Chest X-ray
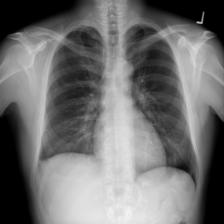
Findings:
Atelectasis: negative
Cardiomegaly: negative
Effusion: negative
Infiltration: negative
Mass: negative
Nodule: negative
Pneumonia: negative
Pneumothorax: negative
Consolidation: negative
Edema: negative
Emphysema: negative
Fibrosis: positive
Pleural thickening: negative
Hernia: negative